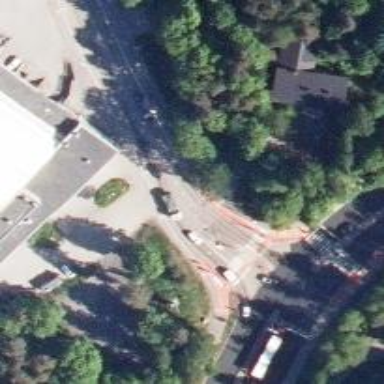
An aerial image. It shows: Asphalt cycleway.